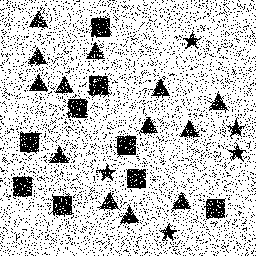
Squares: 9
Triangles: 13
Stars: 5
Total shapes: 27